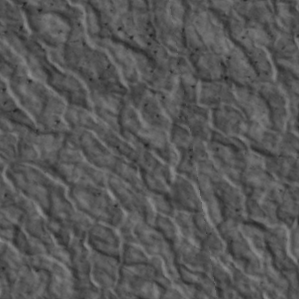
Label: non_frost